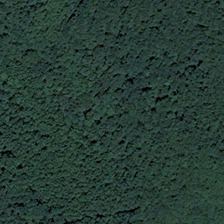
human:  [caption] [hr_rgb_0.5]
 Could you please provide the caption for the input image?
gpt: there are all the dark green trees in the forest .

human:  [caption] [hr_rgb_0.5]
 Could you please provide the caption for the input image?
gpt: part of forest in it while with many dark green plants in it .

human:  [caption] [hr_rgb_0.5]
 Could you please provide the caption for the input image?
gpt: is a part of forest with dark green trees in it .

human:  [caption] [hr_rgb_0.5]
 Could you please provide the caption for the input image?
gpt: all the plants are dark green trees in it .

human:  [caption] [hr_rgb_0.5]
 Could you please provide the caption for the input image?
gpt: many green trees are in a piece of forest .